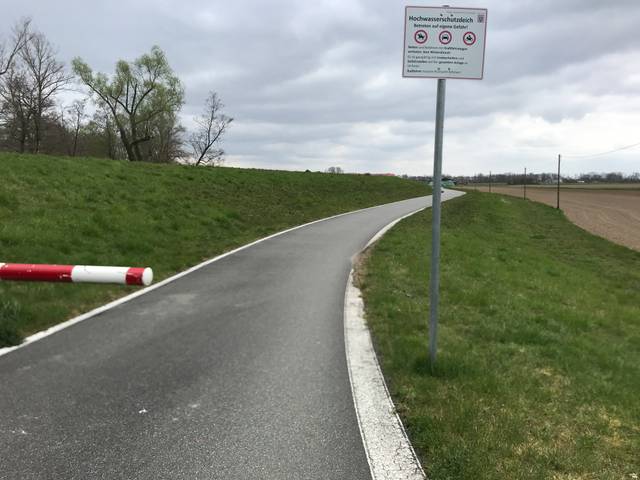
Region: Germany
Coordinates: 49.914, 8.365